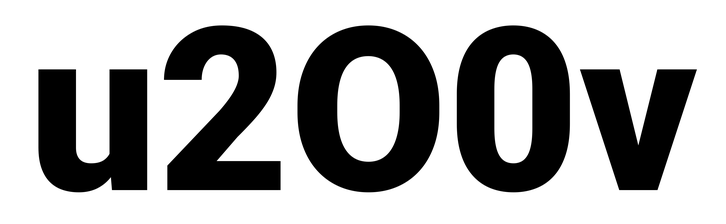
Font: Roboto_Black